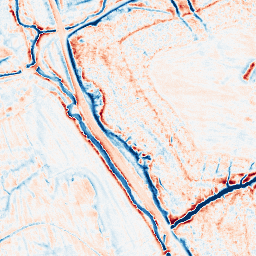
Category: edge_preserving
Decomposition family: anisotropic_diffusion
Decomposition parameters: iterations: 20
kappa: 30
gamma: 0.2
Upsampling method: quintic
Upsampling parameters: scale: 4
Upsampling scale: 4